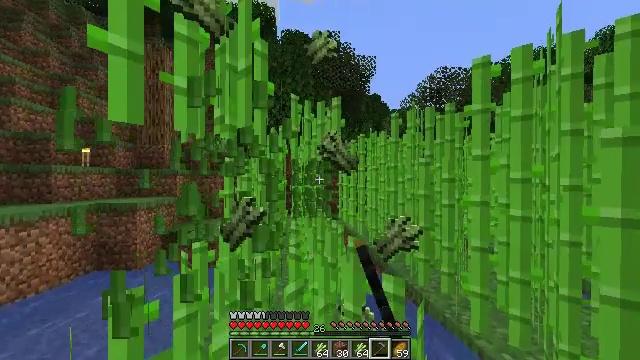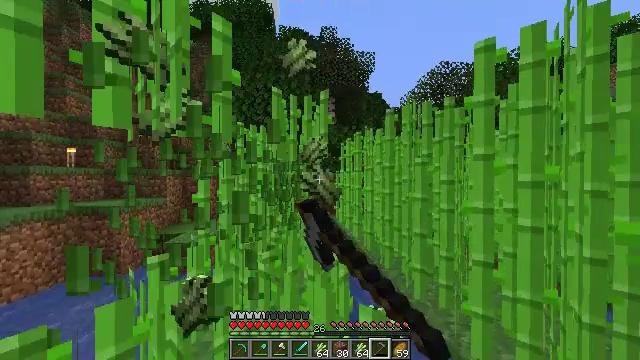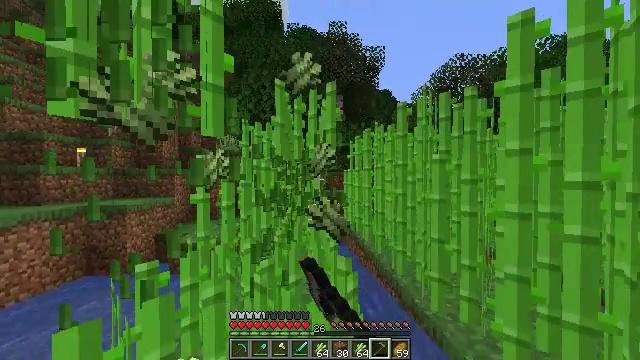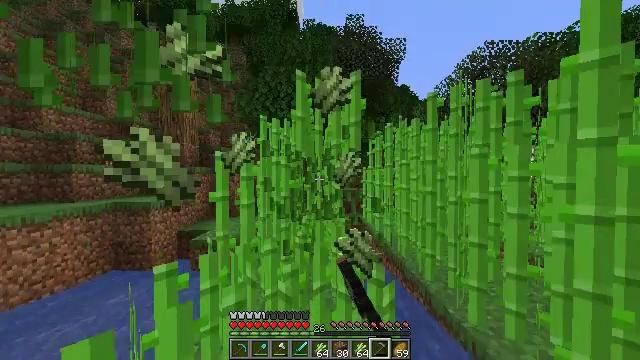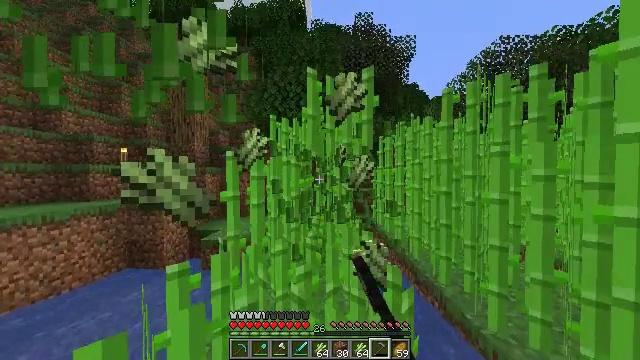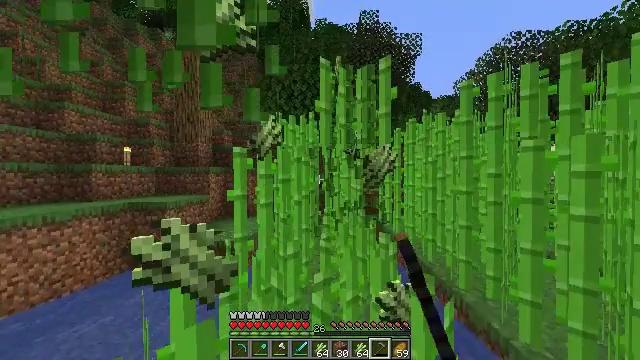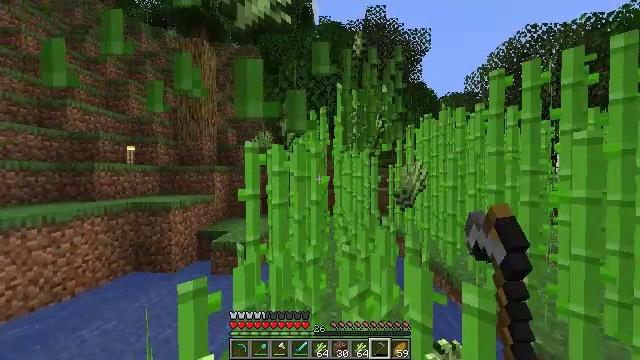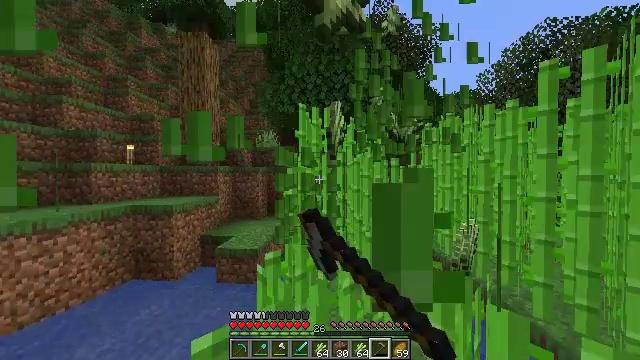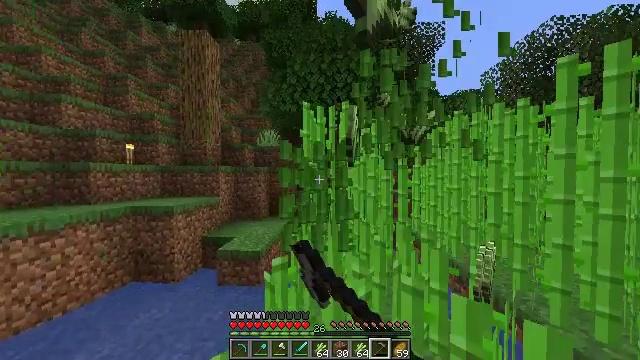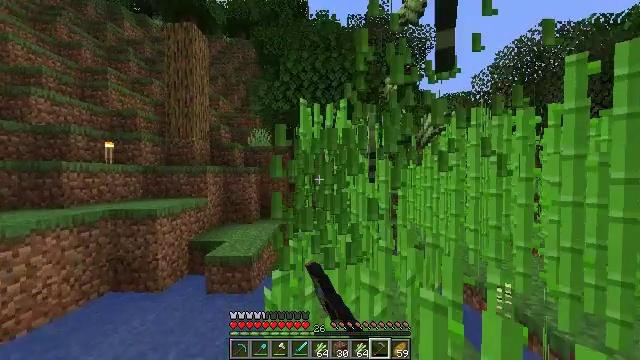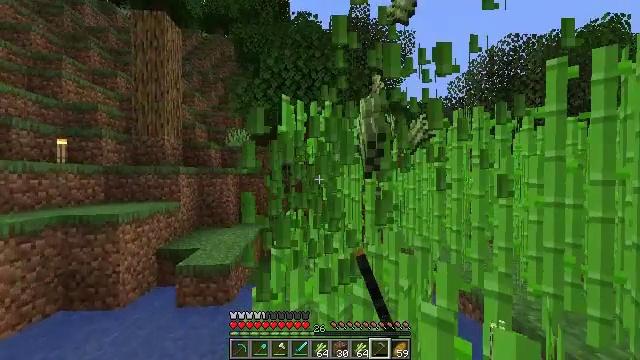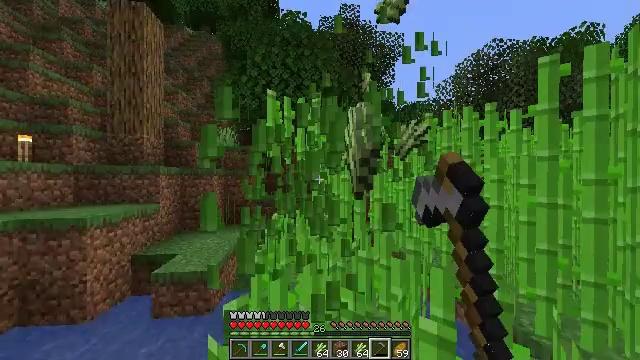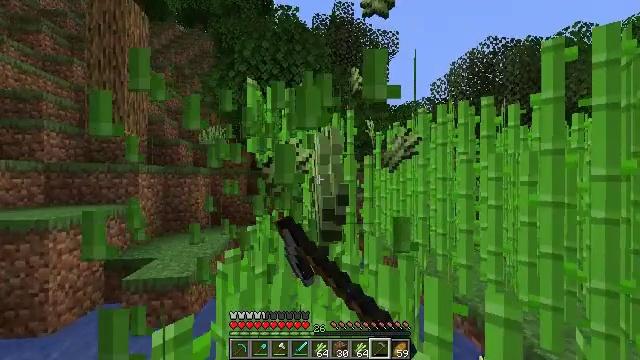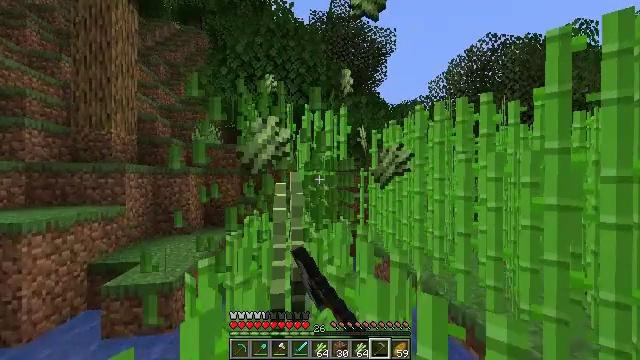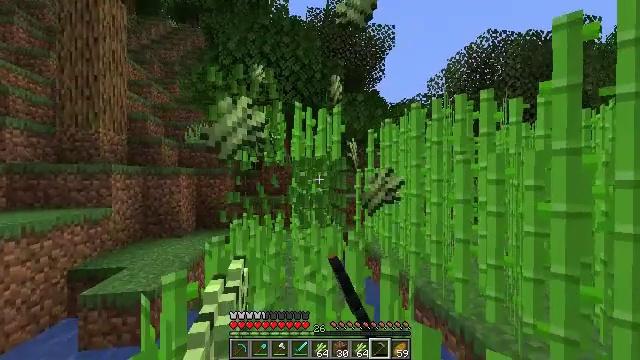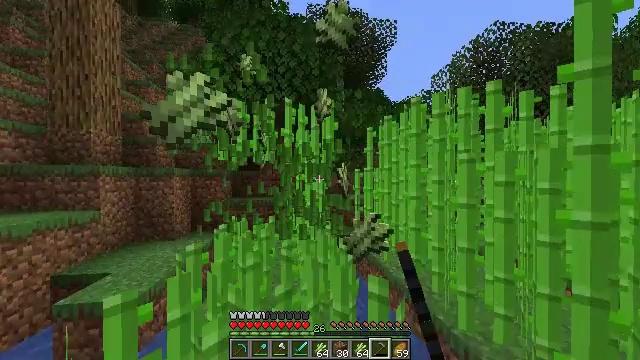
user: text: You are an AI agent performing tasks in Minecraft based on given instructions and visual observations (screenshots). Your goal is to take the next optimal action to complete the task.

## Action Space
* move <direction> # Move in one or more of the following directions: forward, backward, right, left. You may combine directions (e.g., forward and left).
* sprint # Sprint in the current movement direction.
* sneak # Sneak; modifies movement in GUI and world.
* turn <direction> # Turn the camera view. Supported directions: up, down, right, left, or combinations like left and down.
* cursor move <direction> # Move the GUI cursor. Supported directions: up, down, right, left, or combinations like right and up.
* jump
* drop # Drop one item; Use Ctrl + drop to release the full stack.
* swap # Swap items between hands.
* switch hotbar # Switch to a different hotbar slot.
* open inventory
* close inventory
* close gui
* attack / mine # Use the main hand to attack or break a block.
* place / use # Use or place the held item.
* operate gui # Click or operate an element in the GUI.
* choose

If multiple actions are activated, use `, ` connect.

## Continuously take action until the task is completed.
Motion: motion action
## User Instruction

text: Mine the sugar cane near rivers.
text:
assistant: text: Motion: move forward and move right, sprint, attack / mine
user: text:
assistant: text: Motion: move forward and move left, sprint, turn left, attack / mine
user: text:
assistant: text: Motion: move forward and move left, sprint, turn left, attack / mine
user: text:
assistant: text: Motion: move forward and move left, sprint, turn left, attack / mine
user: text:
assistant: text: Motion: move forward and move left, sprint, attack / mine
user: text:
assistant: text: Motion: move forward and move left, sprint, attack / mine
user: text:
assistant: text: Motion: move forward and move left, sprint, attack / mine
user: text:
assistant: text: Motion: move forward and move left, sprint, attack / mine
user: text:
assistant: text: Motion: move forward, sprint, turn right, attack / mine
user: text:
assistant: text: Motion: move forward and move right, sprint, turn right, attack / mine
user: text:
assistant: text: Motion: move forward and move right, sprint, turn right, attack / mine
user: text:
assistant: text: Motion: move forward and move right, sprint, turn right, attack / mine
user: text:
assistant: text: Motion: move forward and move right, sprint, attack / mine
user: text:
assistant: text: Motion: move forward and move right, sprint, attack / mine
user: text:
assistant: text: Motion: move forward and move right, sprint, turn left, attack / mine
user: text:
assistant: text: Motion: move forward and move left, sprint, turn left, attack / mine
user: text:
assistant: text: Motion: move forward and move left, sprint, turn left, attack / mine
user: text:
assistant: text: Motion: move forward and move left, sprint, attack / mine
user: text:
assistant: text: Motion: move forward and move left, sprint, attack / mine
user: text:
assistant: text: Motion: move forward and move left, sprint, attack / mine
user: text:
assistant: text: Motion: move forward and move left, sprint, attack / mine
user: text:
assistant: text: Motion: move forward and move right, sprint, turn right, attack / mine
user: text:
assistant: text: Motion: move forward and move right, sprint, turn right, attack / mine
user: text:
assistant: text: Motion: move forward and move right, sprint, attack / mine
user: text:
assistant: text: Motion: move forward and move right, sprint, attack / mine
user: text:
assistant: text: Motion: move forward, sprint, attack / mine
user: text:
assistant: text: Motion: move forward, sprint, attack / mine
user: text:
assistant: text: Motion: move forward and move left, sprint, attack / mine
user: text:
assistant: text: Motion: move forward and move left, sprint, attack / mine
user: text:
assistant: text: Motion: move forward and move left, sprint, attack / mine